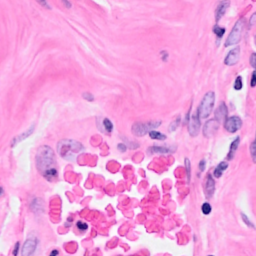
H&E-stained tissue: Breast